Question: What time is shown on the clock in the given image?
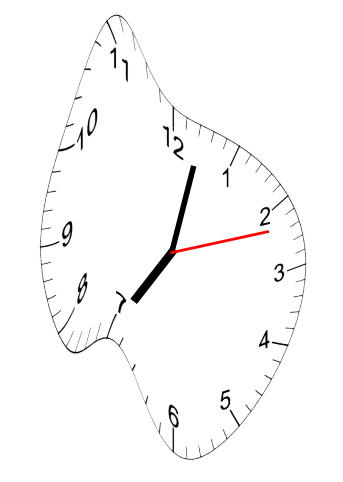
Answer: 07:02:12